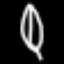
Label: leaf